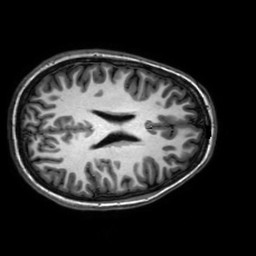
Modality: T1w
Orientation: axial
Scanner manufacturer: philips
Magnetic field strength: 3 T
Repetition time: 0.0096 s
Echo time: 0.0046 s